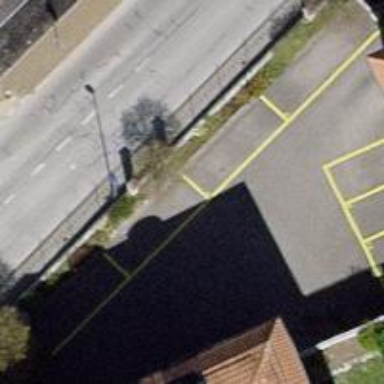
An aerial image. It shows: Parking lane designated for parking.